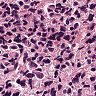
Metastatic tissue present: yes